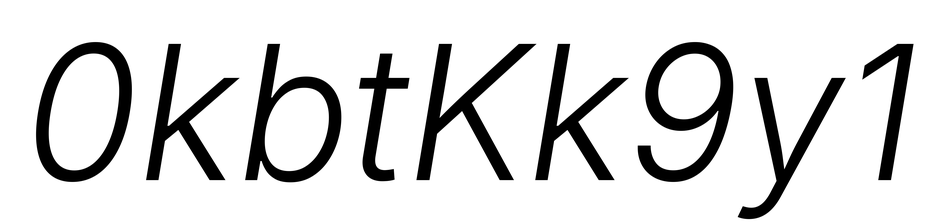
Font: Inter-Italic_Light_Italic